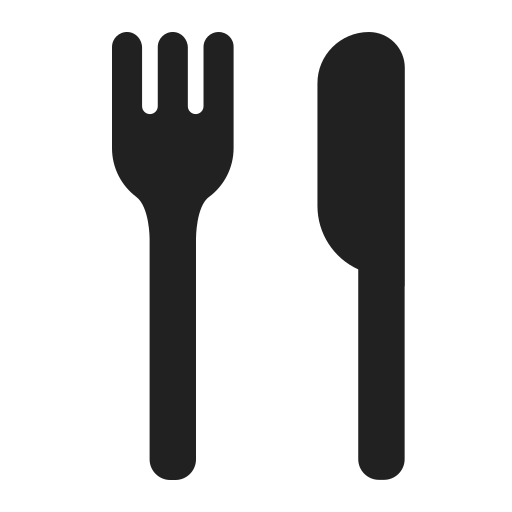
fork and knife high contrast